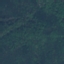
Land use / land cover: Forest